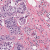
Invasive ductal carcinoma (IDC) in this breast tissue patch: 1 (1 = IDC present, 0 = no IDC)